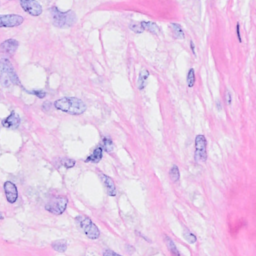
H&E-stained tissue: Breast